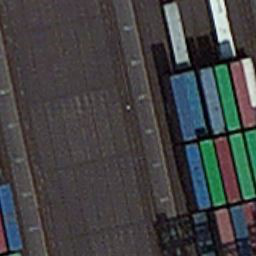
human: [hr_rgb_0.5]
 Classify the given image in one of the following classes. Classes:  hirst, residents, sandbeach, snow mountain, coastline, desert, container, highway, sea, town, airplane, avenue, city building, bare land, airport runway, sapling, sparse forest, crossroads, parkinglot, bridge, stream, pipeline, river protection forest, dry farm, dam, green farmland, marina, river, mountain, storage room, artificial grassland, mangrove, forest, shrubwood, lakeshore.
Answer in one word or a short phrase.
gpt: container